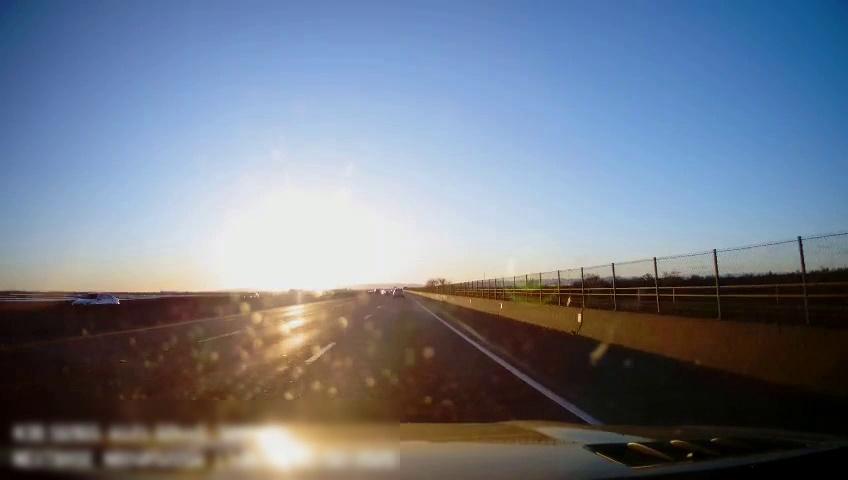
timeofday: Day
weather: Sunny
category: Drivable Space
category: Vehicles | SUV
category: Vehicles | Car
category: Vehicles | SUV
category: Vehicles | SUV
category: Lanes | Alternate Lane
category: Lanes | Current Lane
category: Lanes | Current Lane
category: Lanes | Alternate Lane